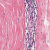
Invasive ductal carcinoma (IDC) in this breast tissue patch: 0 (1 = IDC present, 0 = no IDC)